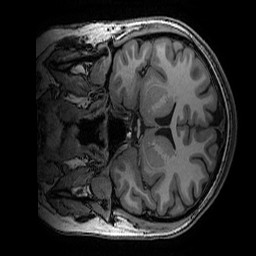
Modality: T1w
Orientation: coronal
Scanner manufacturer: ge
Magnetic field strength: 3 T
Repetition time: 0.007 s
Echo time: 0.00342 s